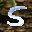
Label: 5